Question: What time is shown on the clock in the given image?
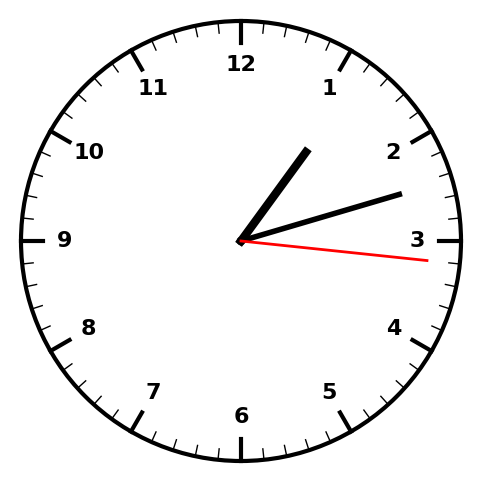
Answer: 01:12:16